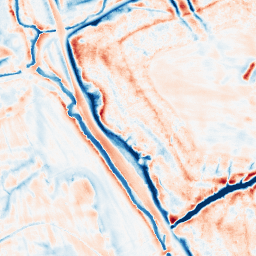
Category: edge_preserving
Decomposition family: bilateral
Decomposition parameters: d: 21
sigma_color: 75
sigma_space: 100
Upsampling method: quartic
Upsampling parameters: scale: 4
Upsampling scale: 4